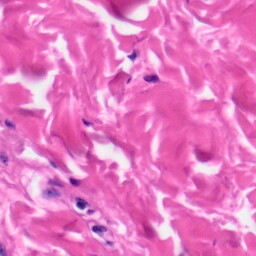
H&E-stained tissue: Skin